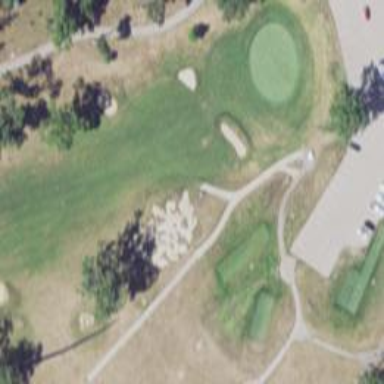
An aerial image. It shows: Path for both roads and golfers.